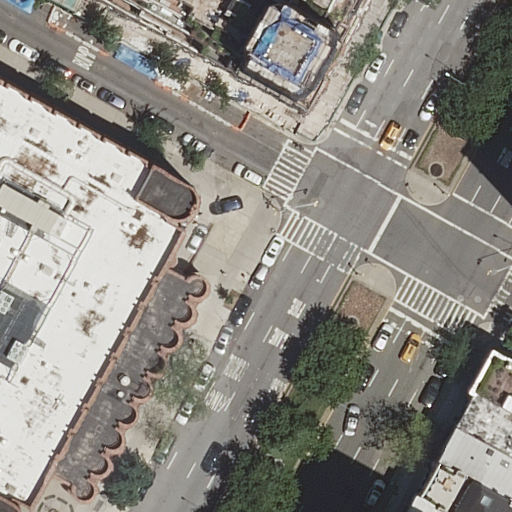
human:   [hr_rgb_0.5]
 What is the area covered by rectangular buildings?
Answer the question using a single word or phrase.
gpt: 405m2

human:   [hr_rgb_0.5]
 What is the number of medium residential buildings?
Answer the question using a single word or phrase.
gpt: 1

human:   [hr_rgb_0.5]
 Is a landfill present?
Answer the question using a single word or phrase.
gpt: no

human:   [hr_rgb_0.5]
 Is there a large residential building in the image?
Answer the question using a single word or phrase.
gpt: yes

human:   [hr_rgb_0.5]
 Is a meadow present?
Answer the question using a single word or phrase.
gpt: no

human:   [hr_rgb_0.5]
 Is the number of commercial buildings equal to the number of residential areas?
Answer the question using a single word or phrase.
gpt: yes

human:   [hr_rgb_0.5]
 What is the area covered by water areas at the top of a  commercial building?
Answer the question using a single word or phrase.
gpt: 0m2

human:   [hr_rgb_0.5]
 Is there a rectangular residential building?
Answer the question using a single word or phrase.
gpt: yes

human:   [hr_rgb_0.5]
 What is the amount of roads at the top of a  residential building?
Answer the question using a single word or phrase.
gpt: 1

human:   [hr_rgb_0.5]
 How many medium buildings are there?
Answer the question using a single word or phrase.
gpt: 1

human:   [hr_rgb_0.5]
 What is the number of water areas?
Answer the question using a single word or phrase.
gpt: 0

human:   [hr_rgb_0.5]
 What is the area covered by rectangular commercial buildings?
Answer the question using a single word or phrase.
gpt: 0m2

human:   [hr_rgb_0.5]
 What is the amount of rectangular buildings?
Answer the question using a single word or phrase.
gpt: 6

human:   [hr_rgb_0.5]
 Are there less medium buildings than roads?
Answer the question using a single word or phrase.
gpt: yes

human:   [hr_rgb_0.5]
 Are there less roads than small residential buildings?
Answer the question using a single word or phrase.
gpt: no

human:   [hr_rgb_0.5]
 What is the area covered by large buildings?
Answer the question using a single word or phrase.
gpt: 1463m2

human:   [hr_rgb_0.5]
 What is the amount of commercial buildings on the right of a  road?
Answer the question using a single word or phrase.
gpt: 0

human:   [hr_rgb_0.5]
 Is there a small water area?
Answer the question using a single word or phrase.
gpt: no

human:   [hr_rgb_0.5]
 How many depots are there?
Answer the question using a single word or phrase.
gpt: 0

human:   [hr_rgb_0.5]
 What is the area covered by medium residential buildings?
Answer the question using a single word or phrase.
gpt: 122m2

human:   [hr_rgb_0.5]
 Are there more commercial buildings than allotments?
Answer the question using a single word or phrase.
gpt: no

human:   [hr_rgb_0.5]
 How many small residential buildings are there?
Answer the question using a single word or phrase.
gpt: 4

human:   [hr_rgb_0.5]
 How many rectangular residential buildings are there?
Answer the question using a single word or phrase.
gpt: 5

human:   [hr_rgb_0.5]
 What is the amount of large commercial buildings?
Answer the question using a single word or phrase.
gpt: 0

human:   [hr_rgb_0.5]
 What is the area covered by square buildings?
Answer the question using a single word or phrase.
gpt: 0m2

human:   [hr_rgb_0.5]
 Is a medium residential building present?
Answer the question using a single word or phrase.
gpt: yes

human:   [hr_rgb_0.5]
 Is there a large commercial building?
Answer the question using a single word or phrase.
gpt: no

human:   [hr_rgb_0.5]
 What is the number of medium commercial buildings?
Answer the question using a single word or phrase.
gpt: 0

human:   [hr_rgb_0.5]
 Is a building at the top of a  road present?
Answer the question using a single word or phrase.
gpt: yes

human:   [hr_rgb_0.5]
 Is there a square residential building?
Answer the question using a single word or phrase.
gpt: no

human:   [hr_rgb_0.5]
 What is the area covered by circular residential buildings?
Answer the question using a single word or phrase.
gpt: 0m2

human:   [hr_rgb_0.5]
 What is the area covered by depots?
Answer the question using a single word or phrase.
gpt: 0m2

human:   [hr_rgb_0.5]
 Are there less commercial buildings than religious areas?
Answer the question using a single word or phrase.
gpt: no

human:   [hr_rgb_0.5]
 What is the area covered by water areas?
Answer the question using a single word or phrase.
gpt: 0m2

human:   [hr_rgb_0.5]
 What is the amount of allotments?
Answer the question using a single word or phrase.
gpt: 0

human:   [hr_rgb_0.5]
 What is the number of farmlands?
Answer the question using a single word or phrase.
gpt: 0